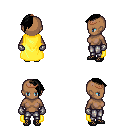
a pixel art fantasy rpg character, female body template, human, dark skin, yellow cape, metal pants, black long mohawk hairstyle, bronze tiara, metal gloves, ghillies, four views (front, back, left, right), 2x2 character sprite sheet, small pixel art, hard edges, no anti-aliasing